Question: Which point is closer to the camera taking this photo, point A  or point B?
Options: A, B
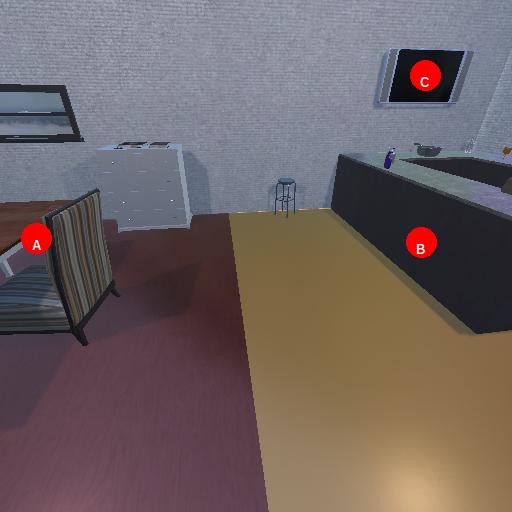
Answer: A